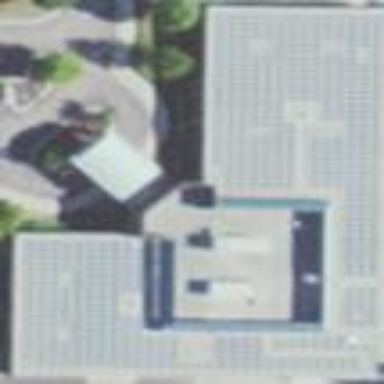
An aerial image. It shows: Clinic building.